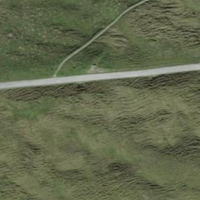
EUNIS habitat code: 23
Species observed at this site:
Parnassia palustris